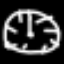
Label: clock